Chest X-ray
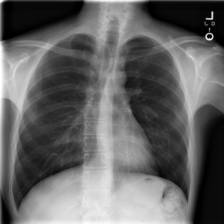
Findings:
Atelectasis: negative
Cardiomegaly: negative
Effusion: negative
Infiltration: negative
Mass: negative
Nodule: negative
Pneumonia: negative
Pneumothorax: positive
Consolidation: negative
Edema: negative
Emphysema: negative
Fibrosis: negative
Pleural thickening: negative
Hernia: negative